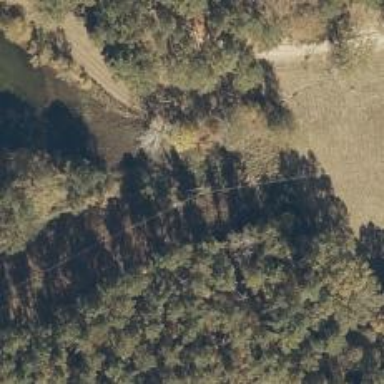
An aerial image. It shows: Power pole.